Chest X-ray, AP view. Patient: 68 years old, sex F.
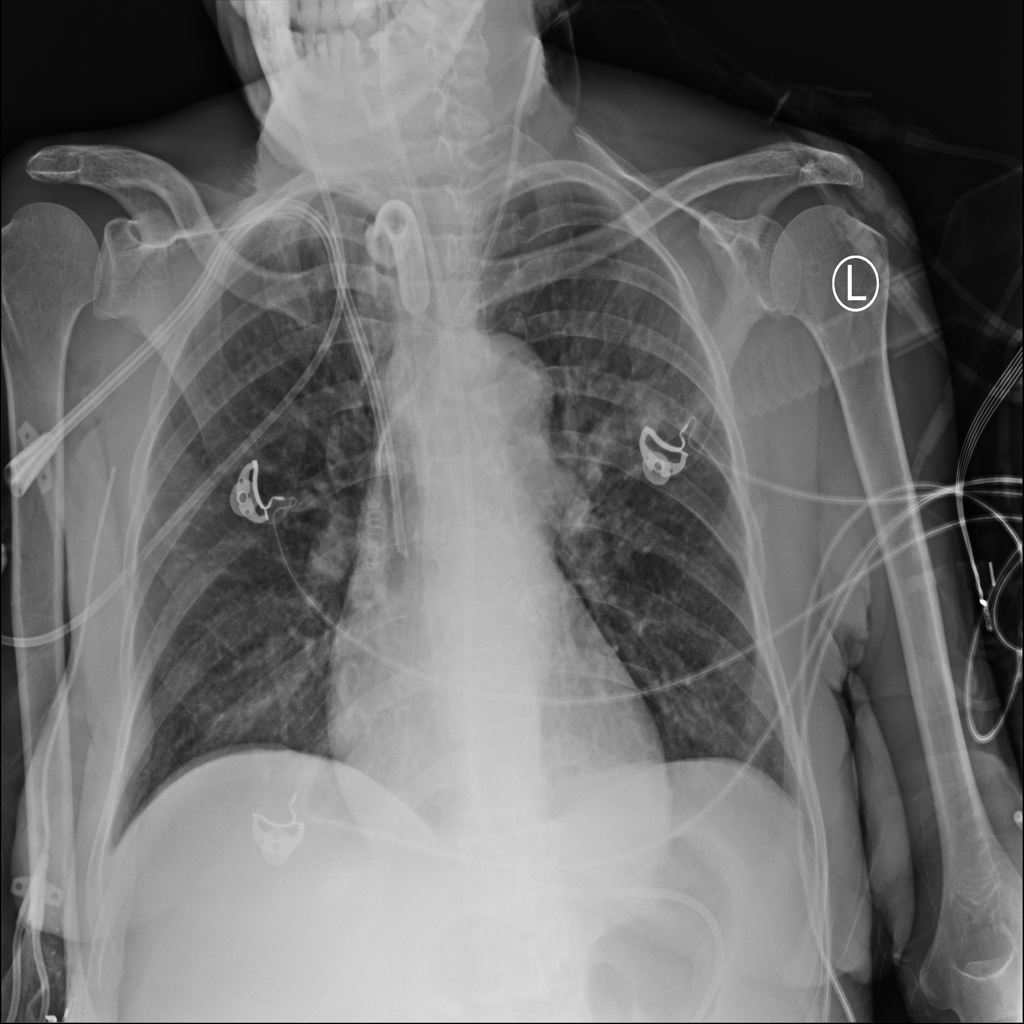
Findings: No Finding